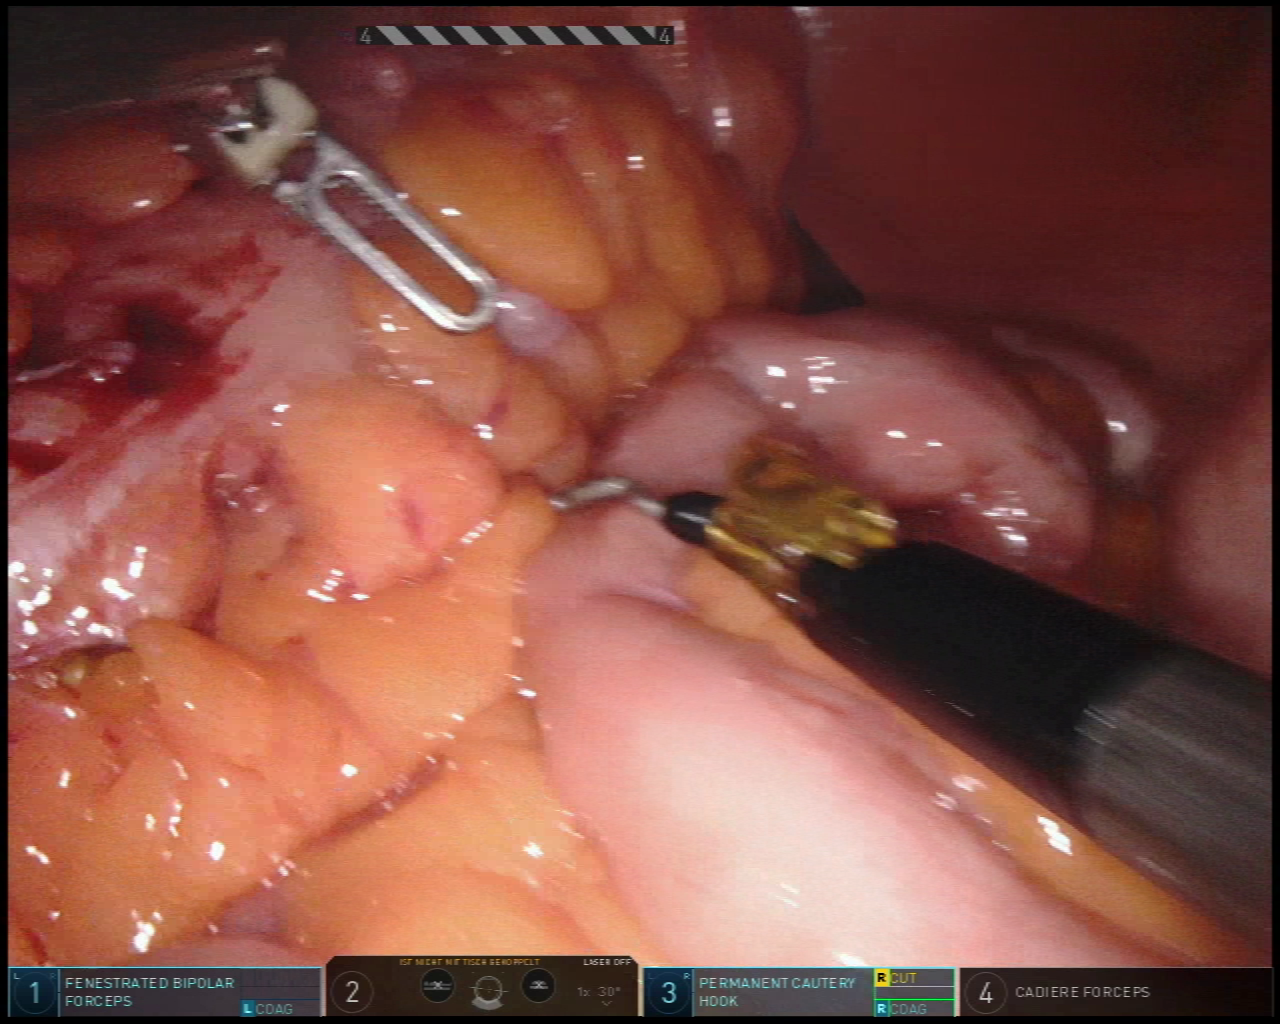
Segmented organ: colon
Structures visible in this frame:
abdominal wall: yes
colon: yes
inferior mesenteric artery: no
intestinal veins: no
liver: no
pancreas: no
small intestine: yes
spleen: no
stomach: no
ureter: no
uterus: no
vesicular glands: no